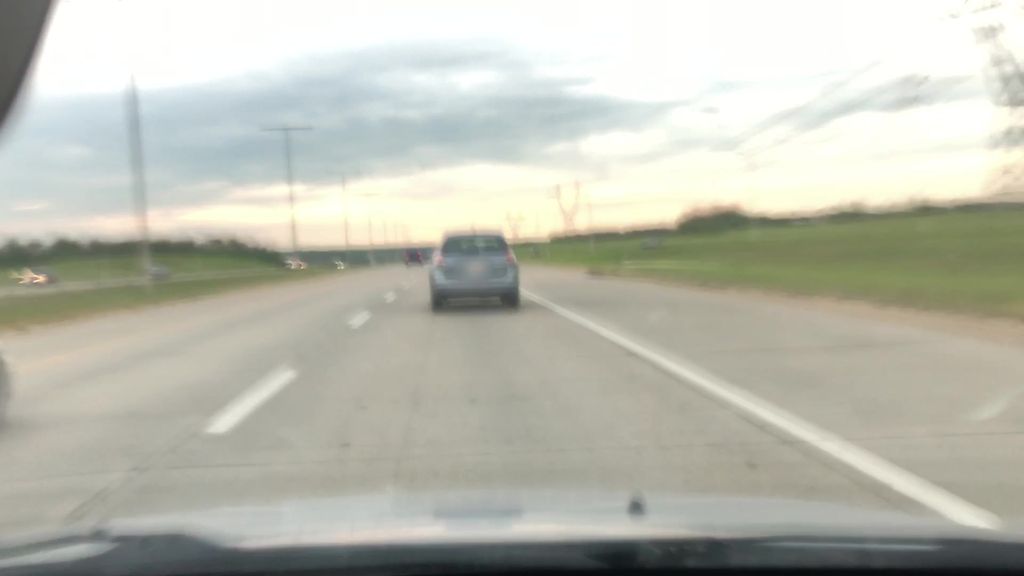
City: edmonton